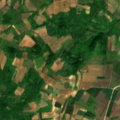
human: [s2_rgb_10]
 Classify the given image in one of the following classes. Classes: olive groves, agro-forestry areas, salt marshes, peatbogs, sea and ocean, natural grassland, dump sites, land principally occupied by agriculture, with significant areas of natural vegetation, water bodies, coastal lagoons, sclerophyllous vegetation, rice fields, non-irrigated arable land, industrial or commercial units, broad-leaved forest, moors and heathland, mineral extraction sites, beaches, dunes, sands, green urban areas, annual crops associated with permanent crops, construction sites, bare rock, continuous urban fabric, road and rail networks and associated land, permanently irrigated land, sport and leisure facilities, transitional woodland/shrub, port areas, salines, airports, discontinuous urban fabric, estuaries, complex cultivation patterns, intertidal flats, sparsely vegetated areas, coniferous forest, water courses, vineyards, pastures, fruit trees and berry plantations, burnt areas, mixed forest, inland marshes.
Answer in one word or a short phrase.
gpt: complex cultivation patterns, land principally occupied by agriculture, with significant areas of natural vegetation, broad-leaved forest